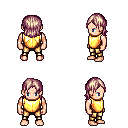
a pixel art fantasy rpg character, male body template, human, light skin, gold chest armor, gold greaves, white blonde long bangs hairstyle, four views (front, back, left, right), 2x2 character sprite sheet, small pixel art, hard edges, no anti-aliasing